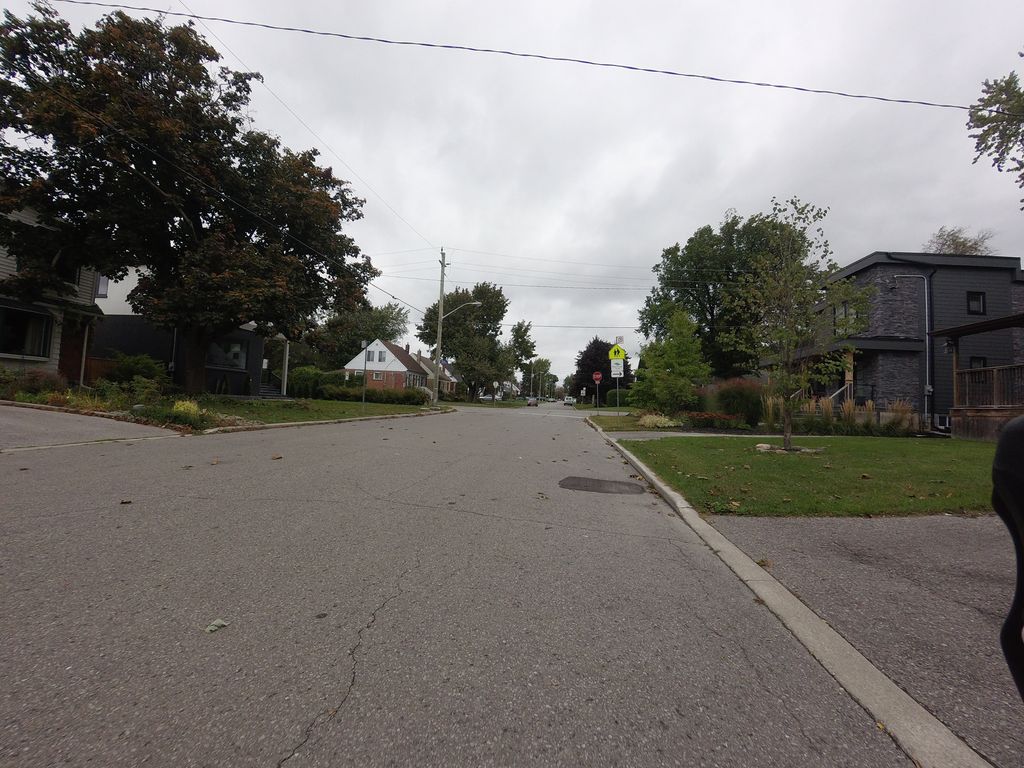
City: toronto